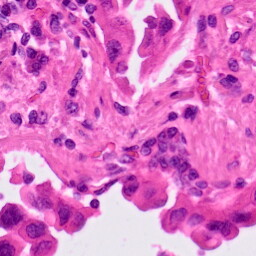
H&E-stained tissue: Lung